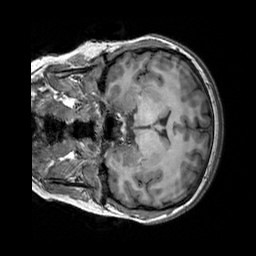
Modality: T1w
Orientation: coronal
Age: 22
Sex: female
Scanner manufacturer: siemens
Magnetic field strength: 3 T
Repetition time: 2.3 s
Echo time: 0.00303 s